Aerial crown-view tile of a tropical tree (Barro Colorado Island, Panama), acquired 20240813:
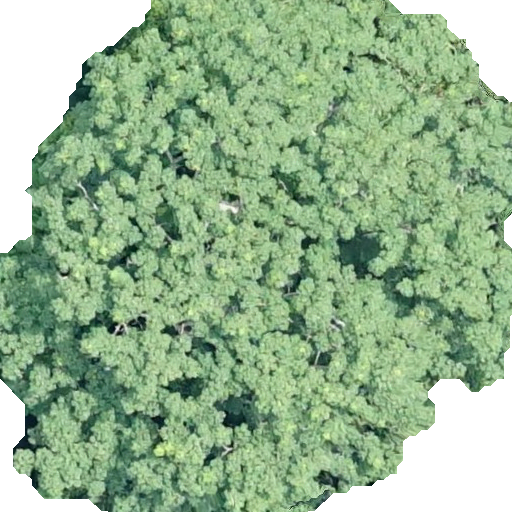
Species: Pseudobombax septenatum
GBIF accepted scientific name: Pseudobombax septenatum
Crown area: 356.3 m²